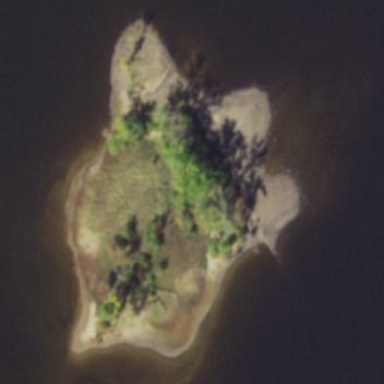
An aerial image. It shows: Islet.